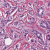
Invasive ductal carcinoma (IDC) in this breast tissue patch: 1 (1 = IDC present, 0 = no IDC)